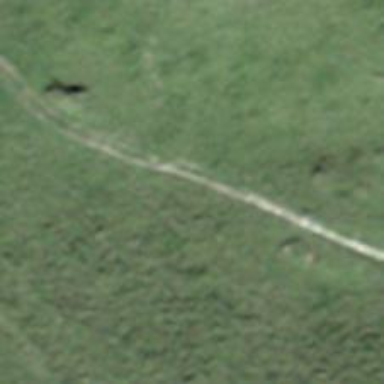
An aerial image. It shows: Path.